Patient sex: F
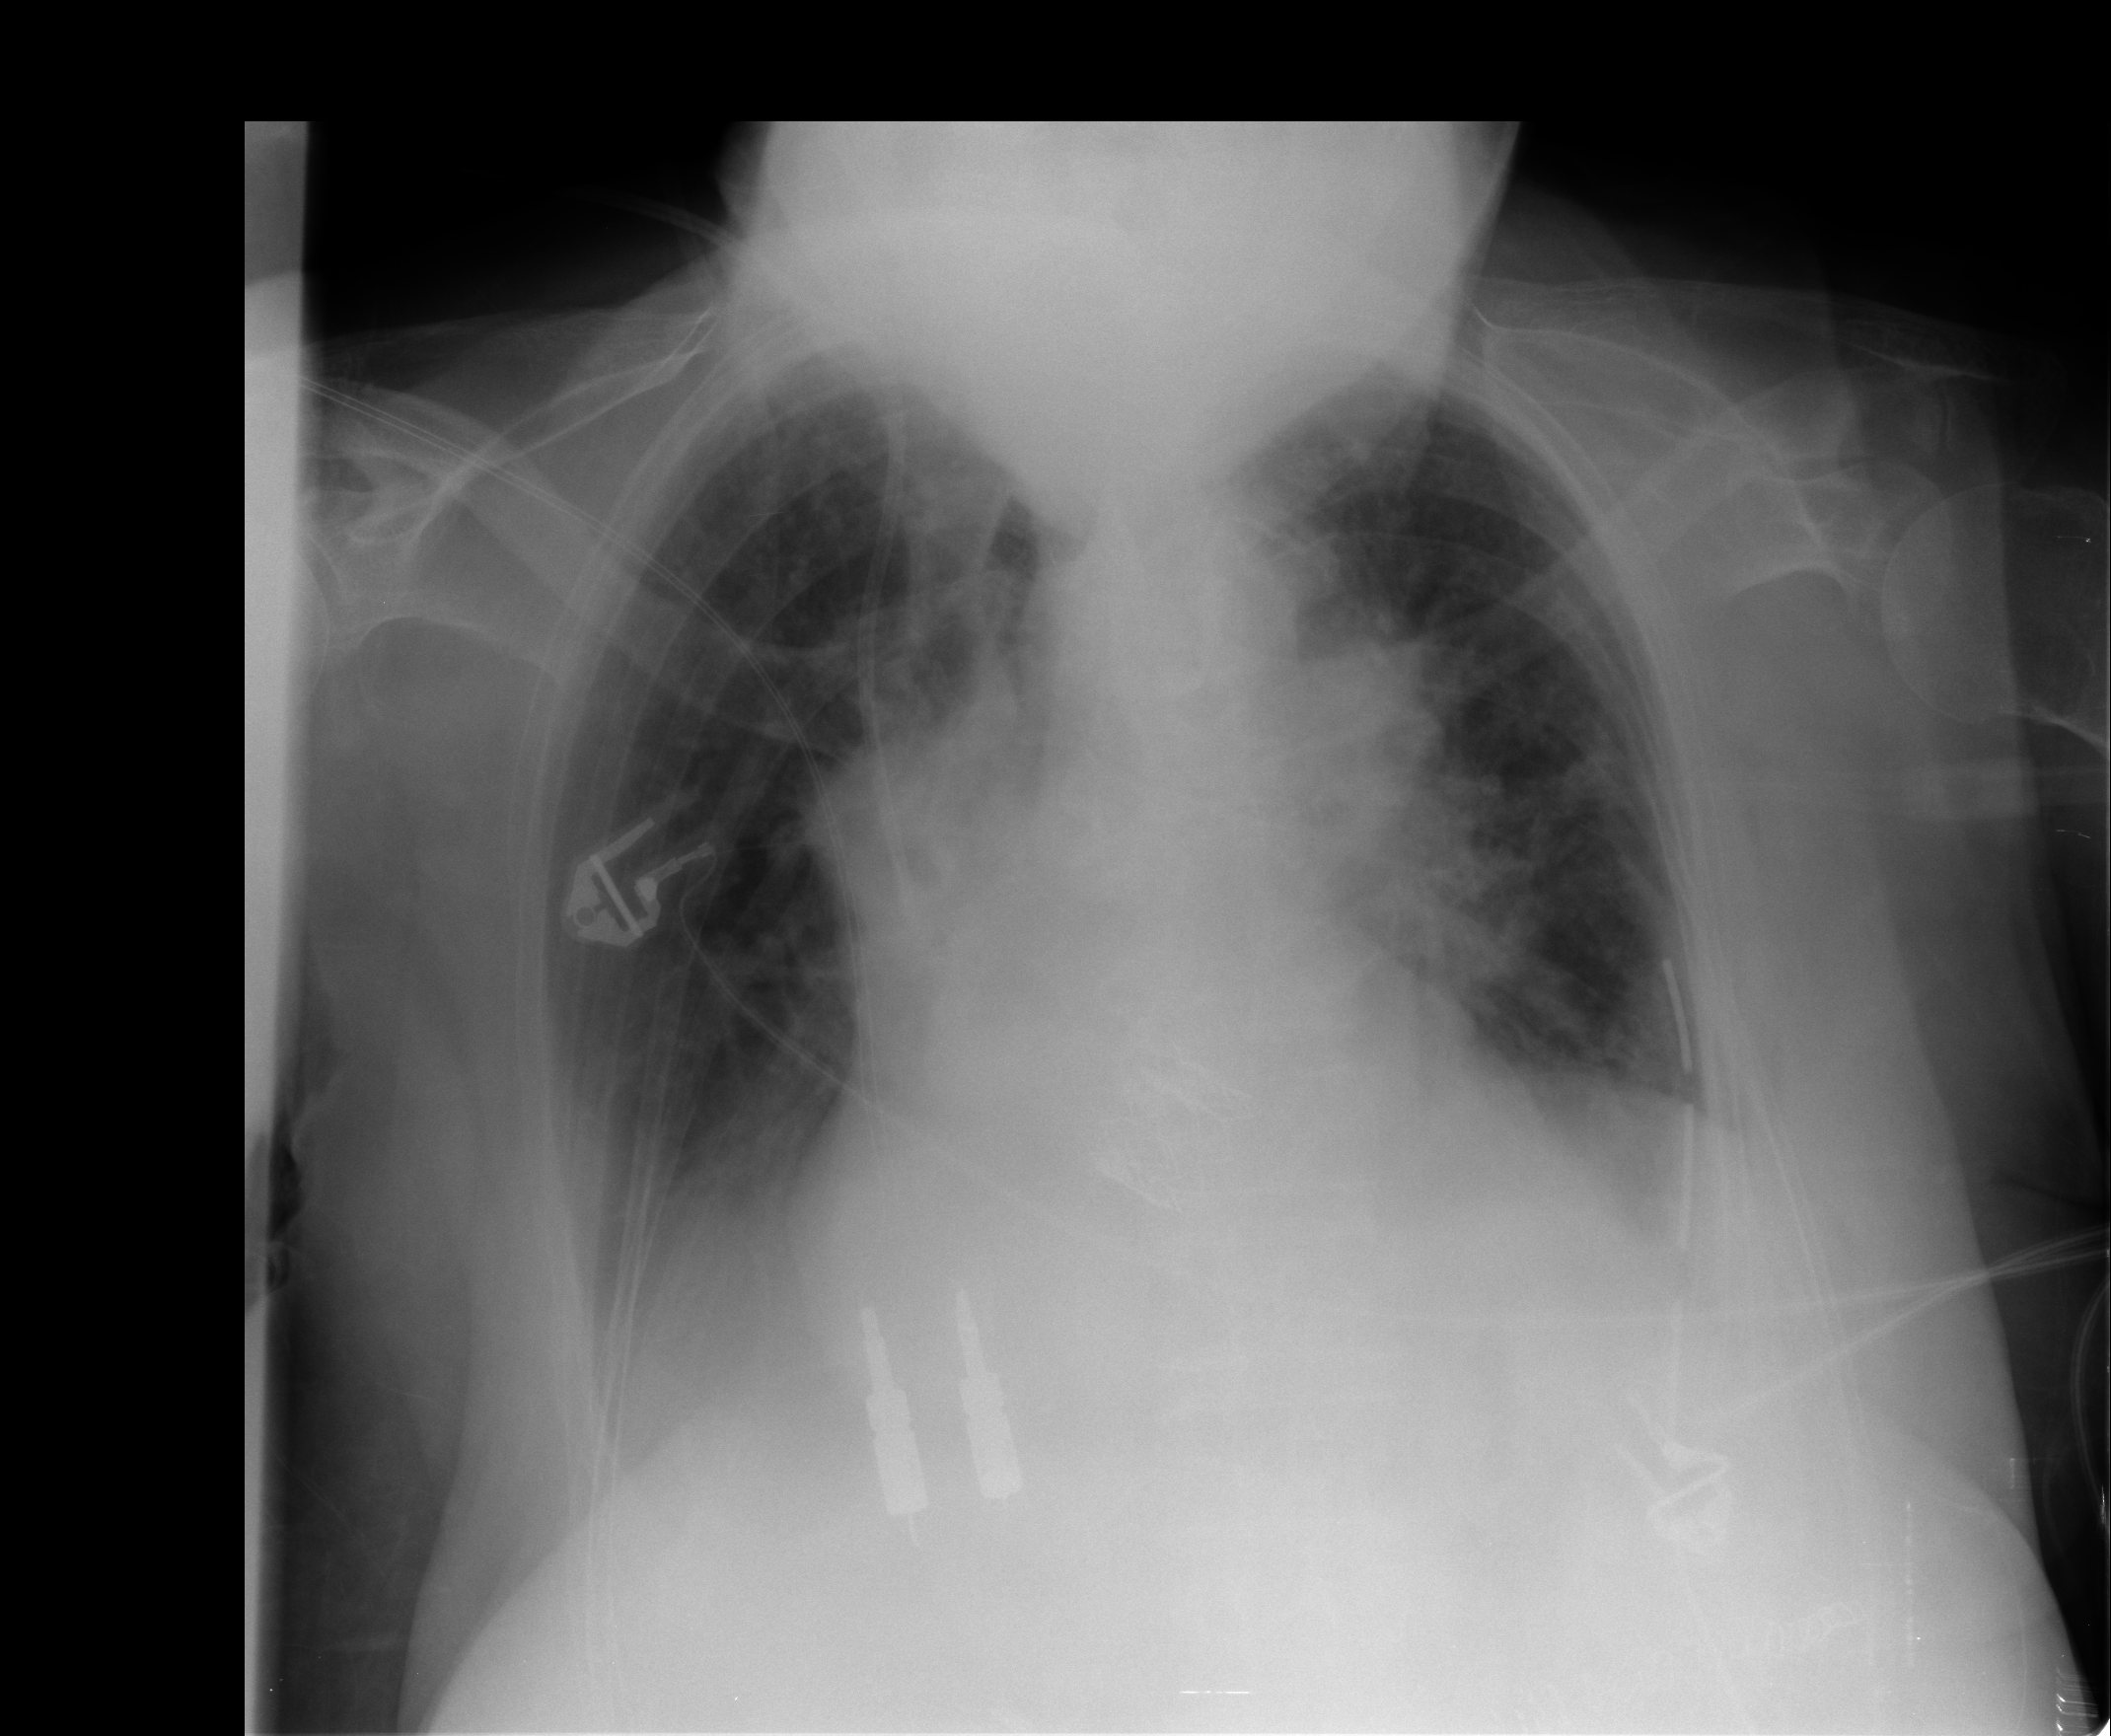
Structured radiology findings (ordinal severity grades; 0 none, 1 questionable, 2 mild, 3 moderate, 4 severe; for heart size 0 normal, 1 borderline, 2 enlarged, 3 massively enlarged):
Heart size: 2
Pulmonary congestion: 2
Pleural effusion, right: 2
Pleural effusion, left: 2
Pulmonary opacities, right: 0
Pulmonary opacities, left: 0
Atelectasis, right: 2
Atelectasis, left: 2